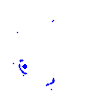
Particle: proton